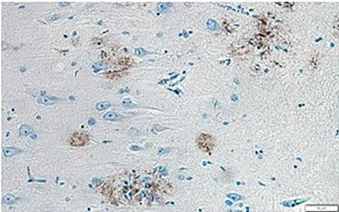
Macroscopic and microscopic findings of histopathological examination of brain tissue. (E) beta-amyloid deposits in the hippocampus (beta-amyloid, magnification 200x).
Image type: pathology (immunostaining)